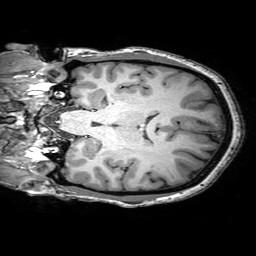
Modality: T1w
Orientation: coronal
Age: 48
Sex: female
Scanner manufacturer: philips
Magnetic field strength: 3 T